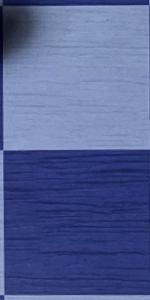
Label: Empty